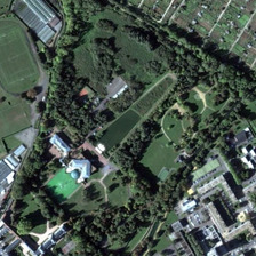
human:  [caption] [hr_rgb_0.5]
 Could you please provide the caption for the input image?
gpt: There are many big trees planted in the park.

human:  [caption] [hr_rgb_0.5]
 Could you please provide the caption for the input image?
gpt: Many tall buildings have been built near the park.

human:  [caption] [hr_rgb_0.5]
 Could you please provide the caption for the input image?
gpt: Many tall buildings were built near the park.

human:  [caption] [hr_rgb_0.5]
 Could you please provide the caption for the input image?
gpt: The park brought up a lot of tall trees.

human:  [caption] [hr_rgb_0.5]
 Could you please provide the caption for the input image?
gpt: A large number of tall buildings were built near the park.